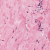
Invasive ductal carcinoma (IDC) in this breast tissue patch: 0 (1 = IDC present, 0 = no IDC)